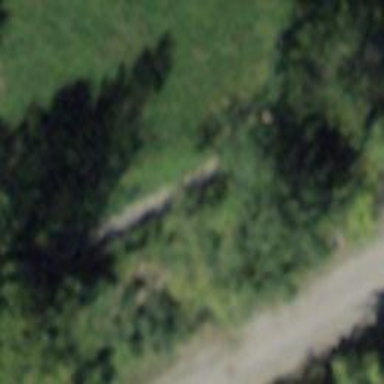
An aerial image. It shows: Bench.